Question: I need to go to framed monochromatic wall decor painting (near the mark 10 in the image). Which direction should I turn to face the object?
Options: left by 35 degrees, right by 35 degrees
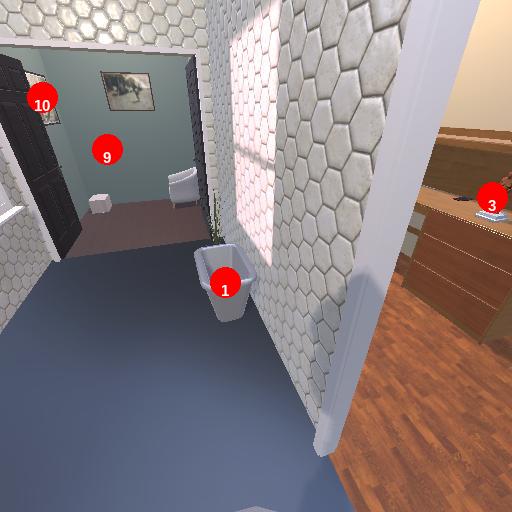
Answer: left by 35 degrees